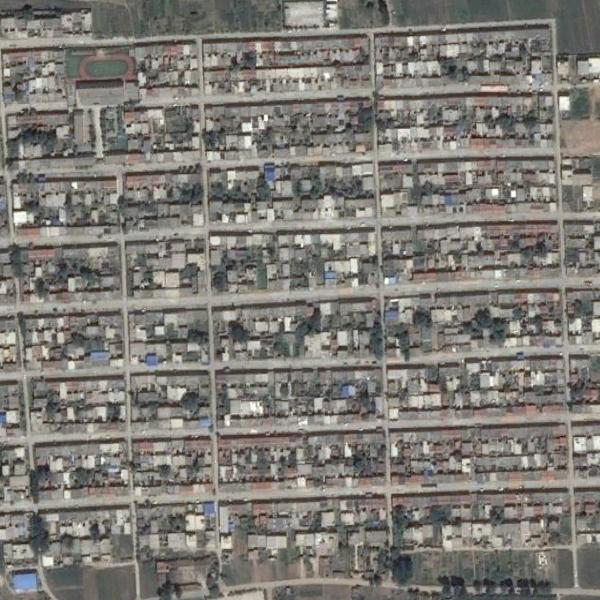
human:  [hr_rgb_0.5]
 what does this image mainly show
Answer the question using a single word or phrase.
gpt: dense residential